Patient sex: M
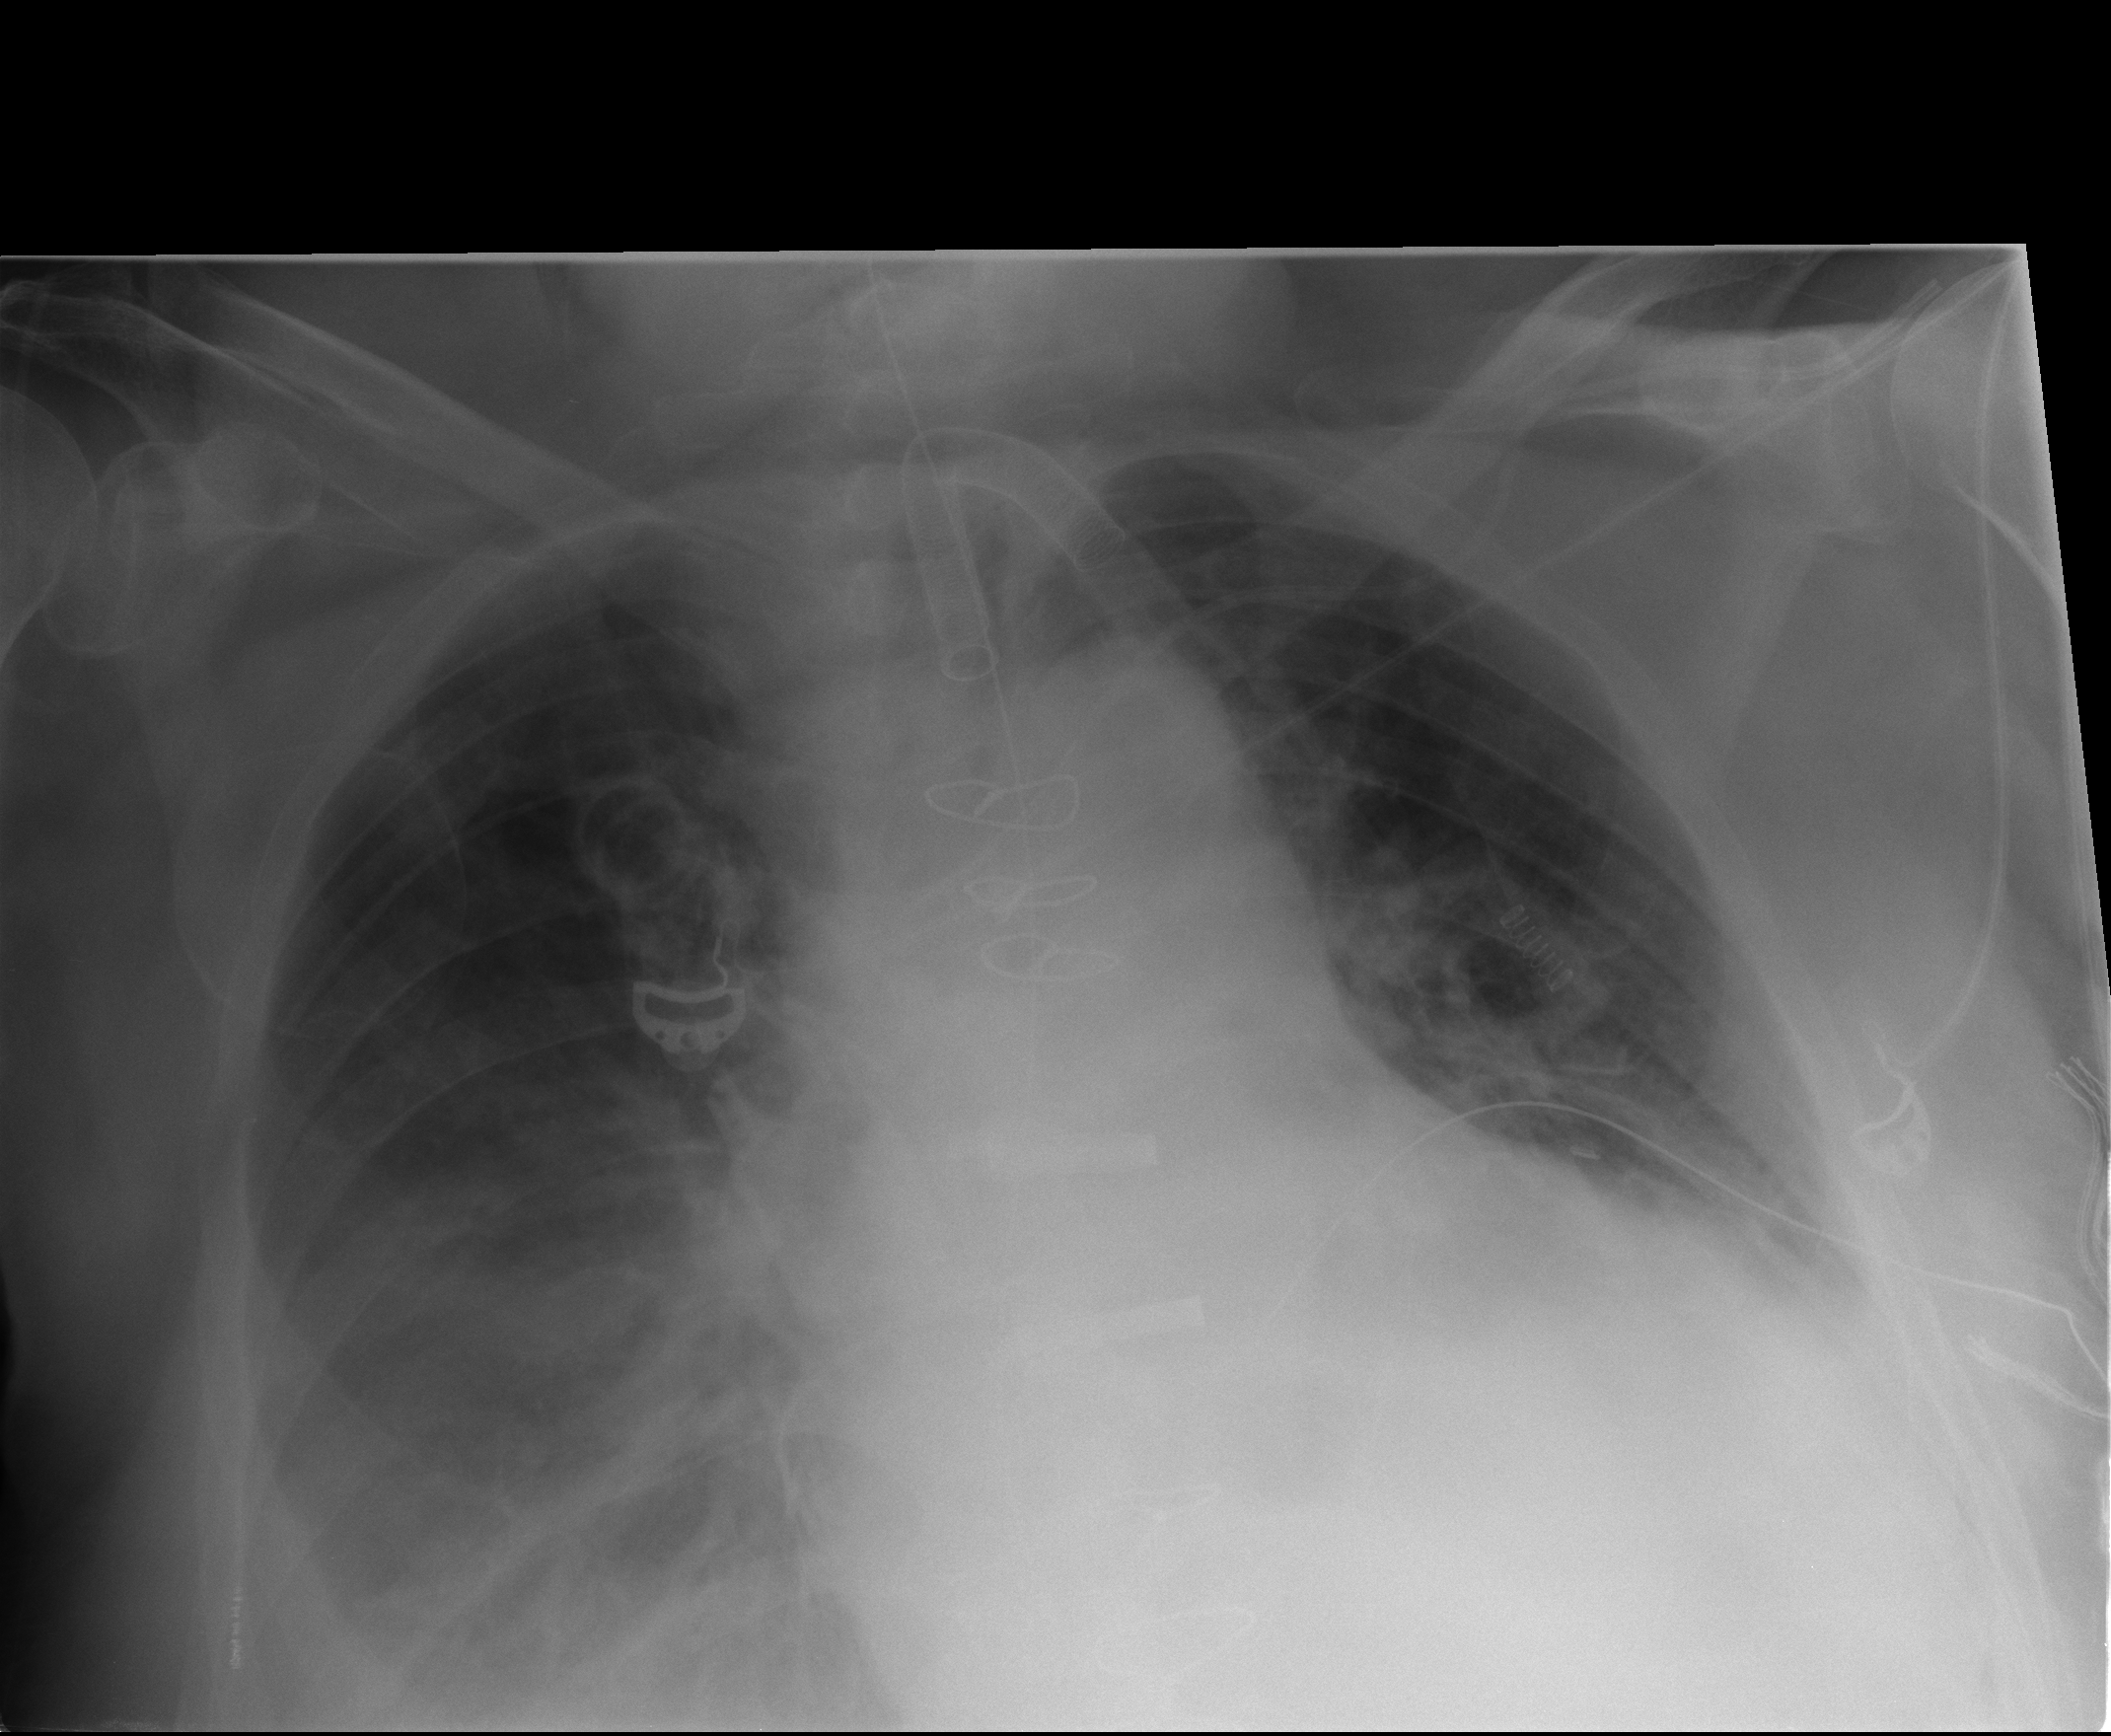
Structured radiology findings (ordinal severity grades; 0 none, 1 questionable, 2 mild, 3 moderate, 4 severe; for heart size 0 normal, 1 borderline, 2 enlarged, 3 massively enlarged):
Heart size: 2
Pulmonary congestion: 2
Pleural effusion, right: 2
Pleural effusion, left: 2
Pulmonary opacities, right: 2
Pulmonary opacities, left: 2
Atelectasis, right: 0
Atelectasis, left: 0